Question: In my ASP.Net MVC razor app (which uses twitter bootstrap 3), I have a view used to display vaules (details view) as follows:
'''
<div class="form-group">
<div class="col-lg-3 control-label">
@Html.LabelFor(model => model.ModelNo)
</div>
<div class="col-lg-9">
@Model.ModelNo
</div>
</div>
<div class="form-group">
<div class="col-lg-3 control-label">
@Html.LabelFor(model => model.SerialNo)
</div>
<div class="col-lg-9">
@Model.SerialNo
</div>
</div>
<div class="form-group">
<div class="col-lg-3 control-label">
@Html.LabelFor(model => model.DrawingNo)
</div>
<div class="col-lg-9">
@Model.DrawingNo
</div>
</div>
<div class="form-group">
<div class="col-lg-3 control-label">
@Html.LabelFor(model => model.Manufacturer)
</div>
<div class="col-lg-9">
@Model.Manufacturer
</div>
</div>
<div class="form-group">
<div class="col-lg-3 control-label">
@Html.LabelFor(model => model.MinorSubLocation)
</div>
<div class="col-lg-9">
@Model.MinorSubLocation
</div>
</div>
<div class="form-group">
<div class="col-lg-3 control-label">
@Html.LabelFor(model => model.EquipmentTypeId)
</div>
<div class="col-lg-9">
@Model.EquipmentTypeName
</div>
</div>
'''
The layout works well EXCEPT when a value returned from the model is null. When that happens, the "form-group" div following it ends up on the same line. In the image below, the MinorSubLocation is null:

It pretty much messes of the layout after that. I am pulling my hair out trying to get this to work!
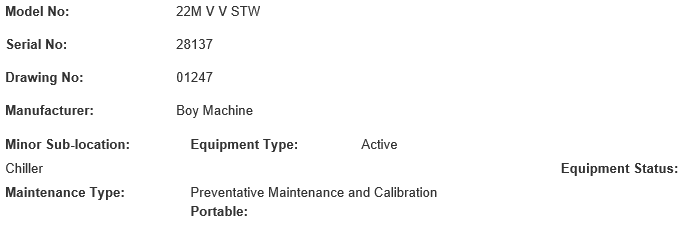
Answer: You could add class 'row' to '<div class="form-group">'
'''
<div class="form-group row">
'''